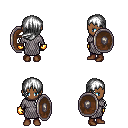
a pixel art fantasy rpg character, female body template, human, dark skin, chain mail, magenta pants, white left-swept hairstyle, gold gloves, brown shoes, shield, four views (front, back, left, right), 2x2 character sprite sheet, small pixel art, hard edges, no anti-aliasing